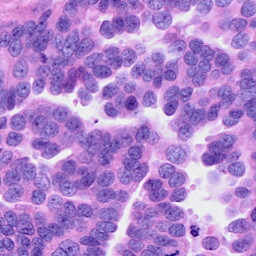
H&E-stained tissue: Ovarian